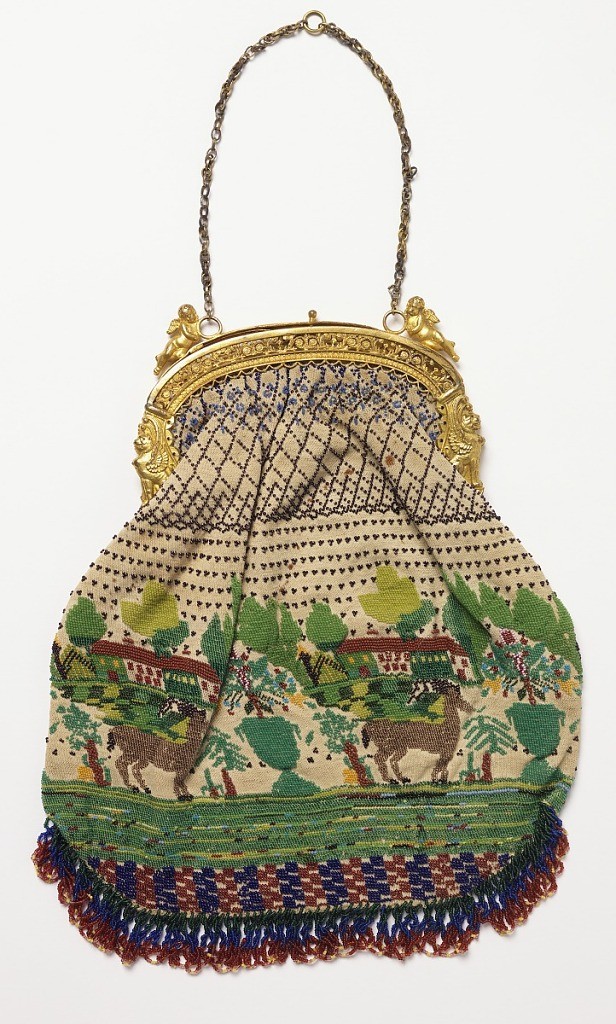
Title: Purse
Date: late 19th century
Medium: metal, glass beads Technique: knitted with beads
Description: Beaded bag with a row of goats, flowers in a tub, houses in background. Attached to a frame of gilded metal, with winged lions in profile at ends, pair of winged cherubs at top. Striped silk lining.